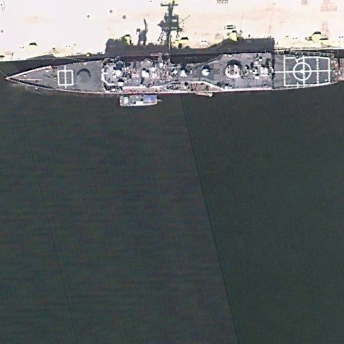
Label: cruiser